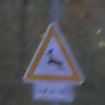
Verkehrszeichen: WildwechselRechts
Zusatzzeichen unten: LaengeEinerStrecke6
Umgebung: Outdoor, Suburban
Tageszeit: Night
Wetter: PartlyCloudy
Licht: Artificial
Jahreszeit: NotSpecified
Kontrast: LowContrast